Question: In Entity Framework (model-first), I'm implementing a many-many (e.g. Composition-Anthology) relationship, with an additional relation (Composer) that must match within related sets.

I currently have two bad ideas:
By making the primary keys on Composition and Anthology composites, containing both ComposerId and the local Identity, EF constrains this correctly. However this causes immediate problems:
- -
I could materialize the CompositionAnthology pivot table in the designer, adding ComposerId to it, and add a constraint directly to SQL. However this:
- -
---
EDIT: I'm posting a portion of my actual model here by request, on the chance that my goals can be met with a different schematic representation. (I removed the HashSet assignments for brevity.) Logically, Composition represents Engagement in this model, because there must be a related Engagement (with matching Account) for an Endorsement to exist.
'''
public partial class Account
{
public int Id { get; set; }
public string PrimaryEmail { get; set; }
public virtual ICollection<Endorsement> EndorsementsGiven { get; set; }
public virtual ICollection<Endorsement> EndorsementsReceived { get; set; }
public virtual ICollection<Engagement> Engagements { get; set; }
public virtual ICollection<EngagementEndorsement> EngagementEndorsements { get; set; }
}
public partial class EngagementEndorsement
{
public int Endorsement_Id { get; set; }
public int Engagement_Id { get; set; }
public int Account_Id { get; set; }
public virtual Endorsement Endorsement { get; set; }
public virtual Engagement Engagement { get; set; }
public virtual Account Account { get; set; }
}
public partial class Engagement
{
public int Id { get; set; }
public System.DateTime Start { get; set; }
public System.DateTime End { get; set; }
public string JobFunction { get; set; }
public virtual Account Account { get; set; }
public virtual ICollection<EngagementEndorsement> EngagementEndorsements { get; set; }
}
public partial class Endorsement
{
public int Id { get; set; }
public EndorsementStatus Status { get; set; }
public EndorserRole EndorserRole { get; set; }
public string Note { get; set; }
public virtual Account Endorsee { get; set; }
public virtual Account Endorser { get; set; }
public virtual ICollection<EngagementEndorsement> EngagementEndorsements { get; set; }
}
'''
I'm currently doing "Bad Idea #2" (see above) - After the database is created, I apply the additional relations/constraints:
'''
-- --------------------------------------------------
-- Ensure Engagement-to-Endorsement AccountId match
-- --------------------------------------------------
ALTER TABLE [dbo].[Engagements]
ADD CONSTRAINT [UK_EngagementIdAccountId]
UNIQUE NONCLUSTERED
([Id], [Account_Id])
WITH( STATISTICS_NORECOMPUTE = OFF, IGNORE_DUP_KEY = OFF, ALLOW_ROW_LOCKS = ON, ALLOW_PAGE_LOCKS = ON) ON [PRIMARY]
ALTER TABLE [dbo].[EngagementEndorsements]
ADD CONSTRAINT [FK_EngagementIdAccountId]
FOREIGN KEY ([Engagement_Id], [Account_Id])
REFERENCES [dbo].[Engagements]
([Id], [Account_Id])
ON DELETE NO ACTION ON UPDATE NO ACTION;
ALTER TABLE [dbo].[Endorsements]
ADD CONSTRAINT [UK_EndorsementIdAccountId]
UNIQUE NONCLUSTERED
([Id], [Endorsee_Id])
WITH( STATISTICS_NORECOMPUTE = OFF, IGNORE_DUP_KEY = OFF, ALLOW_ROW_LOCKS = ON, ALLOW_PAGE_LOCKS = ON) ON [PRIMARY]
ALTER TABLE [dbo].[EngagementEndorsements]
ADD CONSTRAINT [FK_EndorsementIdAccountId]
FOREIGN KEY ([Endorsement_Id], [Account_Id])
REFERENCES [dbo].[Endorsements]
([Id], [Endorsee_Id])
ON DELETE NO ACTION ON UPDATE NO ACTION;
GO
'''
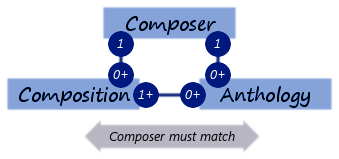
Answer: Ultimately, based on good data schema feedback (and lack of EF feedback) in two related questions, I proceeded very much as shown in "Bad Idea #2", above.
I've been working with this and it meets all my current needs.
See these for further details on the other bits of the implementation:
- <URL>